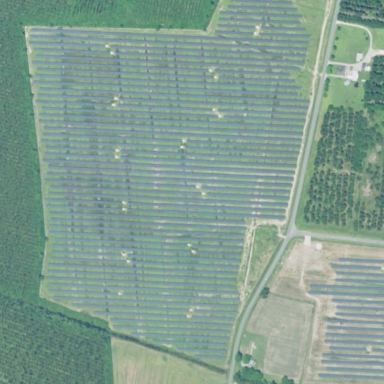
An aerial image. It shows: Solar power plant utilizing photovoltaic technology.